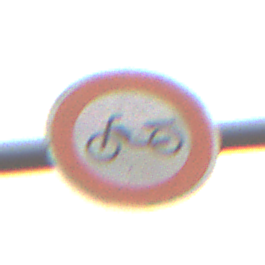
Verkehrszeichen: VerbotMofas
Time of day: MorningAfternoon
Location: Outdoor (Suburban)
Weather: Overcast
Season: NotSpecified
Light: Natural